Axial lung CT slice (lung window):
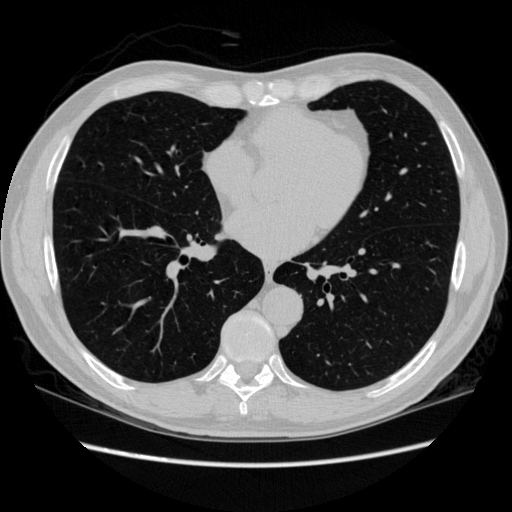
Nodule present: no